Question: I recently saw a chart I want to replicate in R. The chart shows a score or other measurement for multiple records as a colored box, binned into one of, say, 4 colors. In my image it is red, light red, light green, and green. So each record gets one box for each score they have - the idea is that each record had one score for a given point in time over several points in time. In my example, I'll use student test scores over time, so say we have 4 students and 8 tests throughout the year (in chronological order) we would have 8 boxes for each student, resulting in 32 boxes. Each row (student) would have 8 boxes.

Here is how I created some example data:
'''
totallynotrealdata <- data.frame(Student = c(rep("A",8),rep("B",8),rep("C",8),rep("D",8)),Test = rep(1:8,4), Score = sample(1:99,32,replace = TRUE), BinnedScore = cut(totallynotrealdata$TB,breaks = c(0,25,50,75,100),labels = c(1,2,3,4)))
'''
What I'm wondering is how I can recreate this chart in ggplot? Any geoms I should look at?
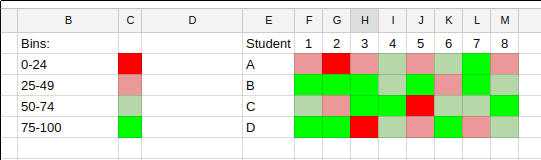
Answer: You could play with 'geom_rect()'. This is very basic but I guess you can easily optimize it for your purposes:
'''
df <- data.frame(Student = c(rep(1,8),rep(2,8),rep(3,8),rep(4,8)),
Test = rep(1:8,4),
Score = sample(1:99,32,replace = TRUE))
df$BinnedScore <- cut(df$Score,breaks = c(0,25,50,75,100),labels = c(1,2,3,4))
df$Student <- factor(df$Student, labels = LETTERS[1:length(unique(df$Student))])
library(ggplot2)
colors <- c("#f23d2e", "#e39e9c", "#bbd3a8", "#68f200")
numStuds <- length(levels(df$Student))
numTests <- max(df$Test)
ggplot() + geom_rect(data = df, aes(xmin = Test-1, xmax = Test, ymin = as.numeric(Student)-1, ymax = as.numeric(Student)), fill = colors[df$BinnedScore], col = grey(0.5)) +
xlab("Test") + ylab("Student") +
scale_y_continuous(breaks = seq(0.5, numStuds, 1), labels = levels(df$Student)) +
scale_x_continuous(breaks = seq(0.5, numTests, 1), labels = 1:numTests)
'''
<URL>